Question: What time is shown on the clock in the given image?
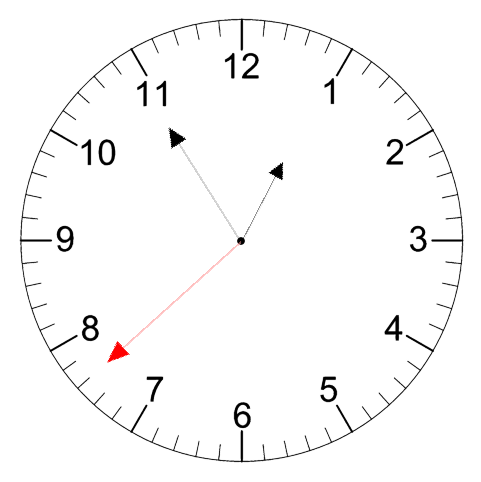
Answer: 12:54:38